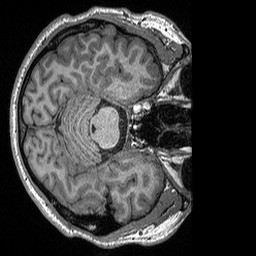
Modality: T1w
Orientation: axial
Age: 24
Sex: male
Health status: healthy
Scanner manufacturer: siemens
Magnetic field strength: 3 T
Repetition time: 2.3 s
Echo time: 0.00298 s